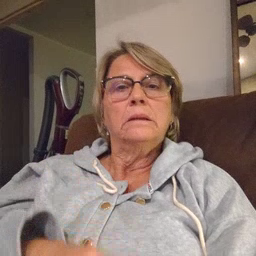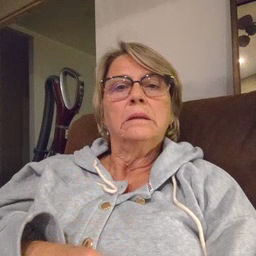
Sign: listen